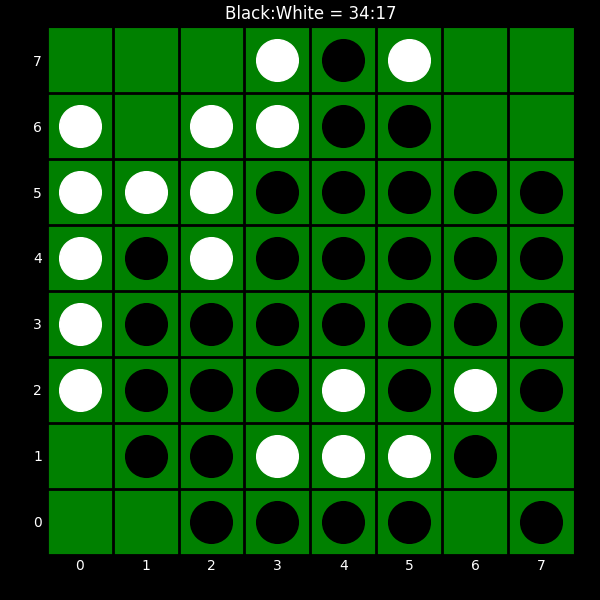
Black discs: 34
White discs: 17